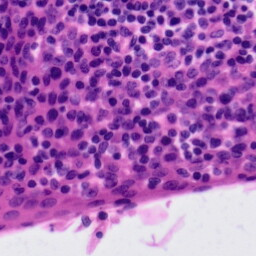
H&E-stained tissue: Tonsil